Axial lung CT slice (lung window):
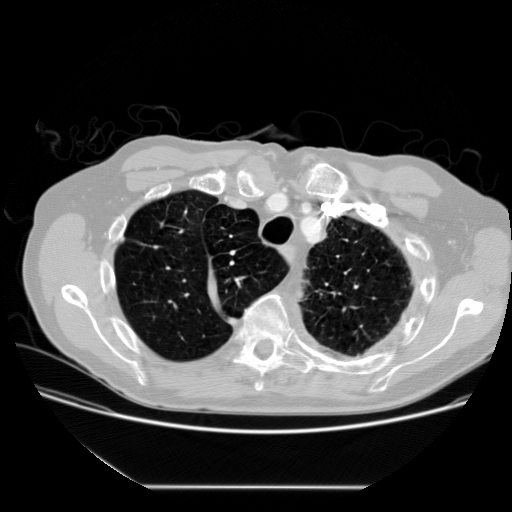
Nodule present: no